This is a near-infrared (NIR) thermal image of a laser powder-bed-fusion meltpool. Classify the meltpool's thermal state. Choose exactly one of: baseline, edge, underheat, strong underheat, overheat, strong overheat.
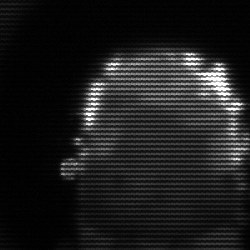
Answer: baseline